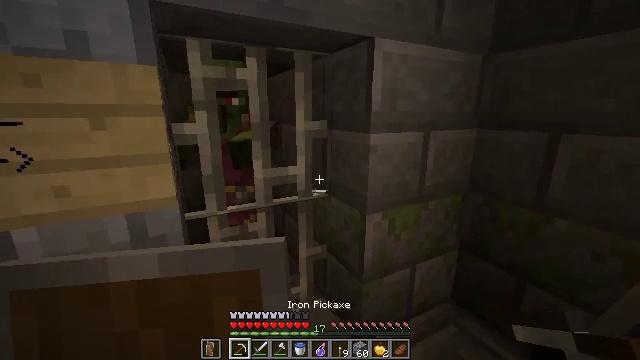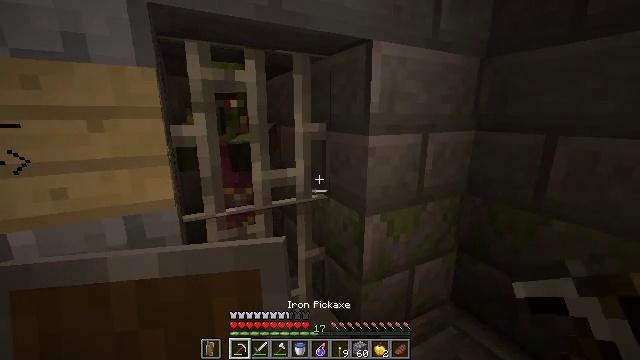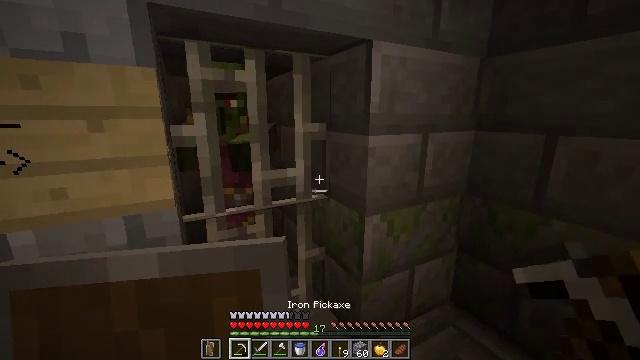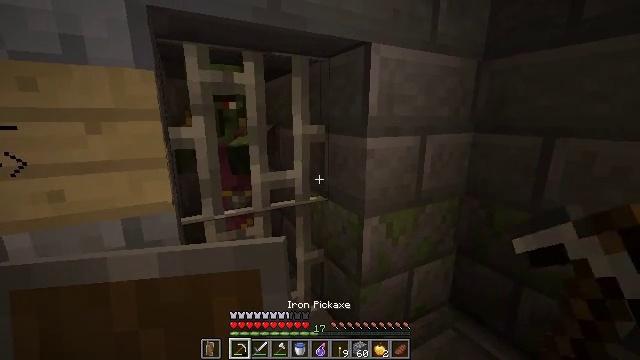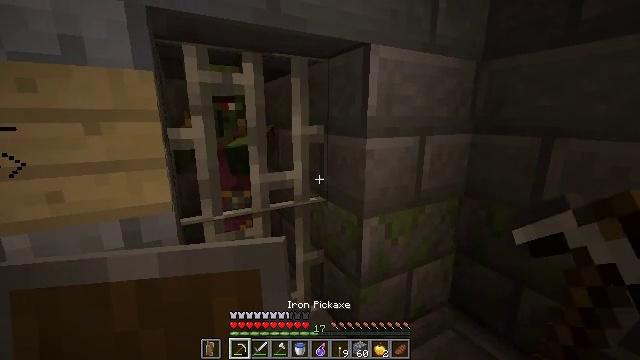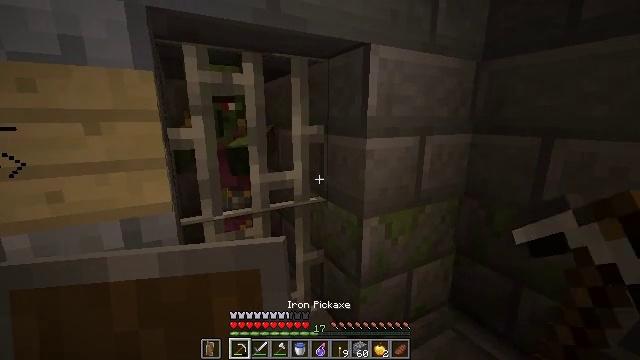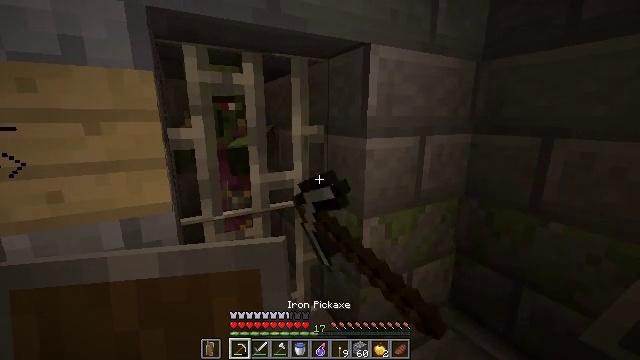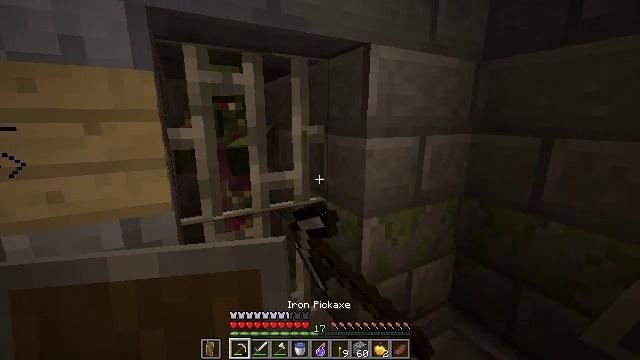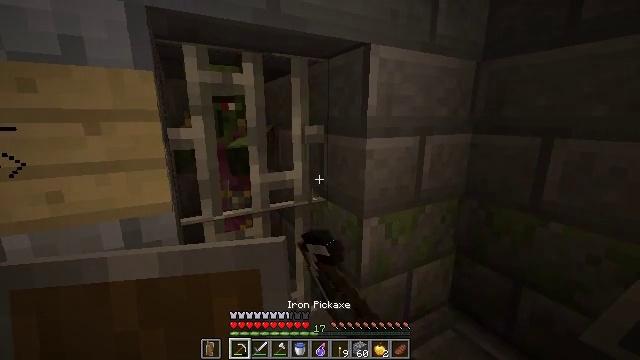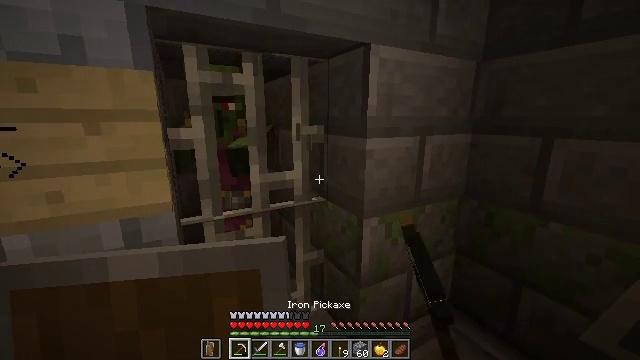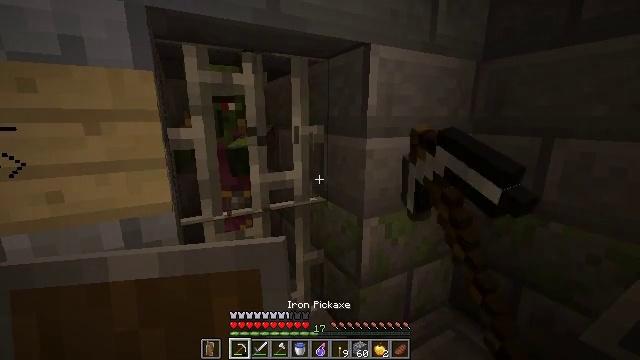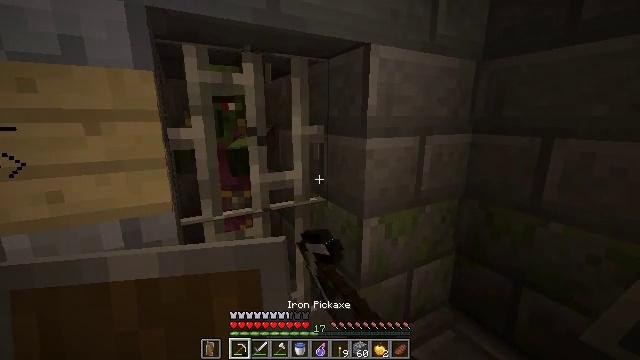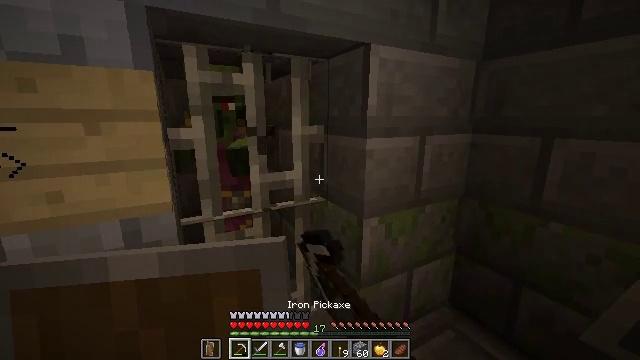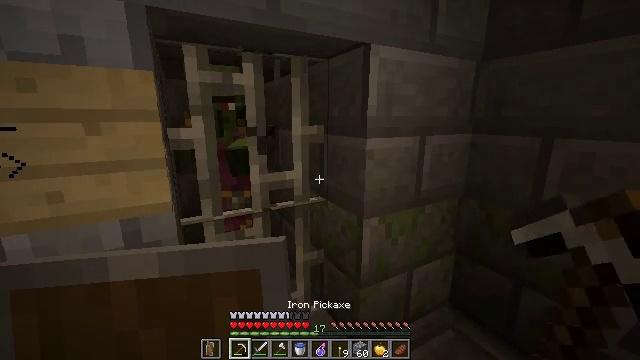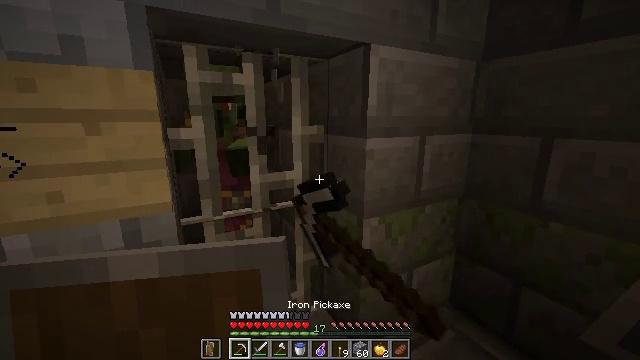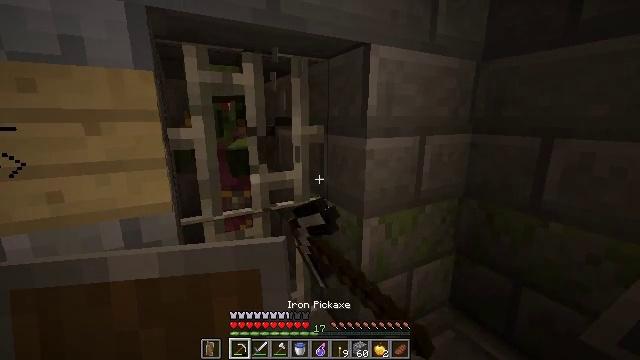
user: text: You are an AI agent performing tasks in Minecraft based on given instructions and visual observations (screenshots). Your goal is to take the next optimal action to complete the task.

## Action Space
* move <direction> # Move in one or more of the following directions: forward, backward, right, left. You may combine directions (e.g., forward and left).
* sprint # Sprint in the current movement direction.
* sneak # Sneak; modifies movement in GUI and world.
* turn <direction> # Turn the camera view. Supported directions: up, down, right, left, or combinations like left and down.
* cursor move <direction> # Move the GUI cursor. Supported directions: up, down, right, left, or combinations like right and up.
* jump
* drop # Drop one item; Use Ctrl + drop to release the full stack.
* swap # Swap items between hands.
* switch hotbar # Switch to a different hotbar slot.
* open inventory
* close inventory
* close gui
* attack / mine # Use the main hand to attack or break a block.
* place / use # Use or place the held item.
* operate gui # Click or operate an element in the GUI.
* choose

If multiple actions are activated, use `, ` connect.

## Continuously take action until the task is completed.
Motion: motion action
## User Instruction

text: Mine the iron bars from a structure.
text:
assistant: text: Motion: no_op
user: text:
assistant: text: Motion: no_op
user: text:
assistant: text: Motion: no_op
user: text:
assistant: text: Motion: no_op
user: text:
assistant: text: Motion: attack / mine
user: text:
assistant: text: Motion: attack / mine
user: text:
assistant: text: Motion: attack / mine
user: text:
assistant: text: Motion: attack / mine
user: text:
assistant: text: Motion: attack / mine
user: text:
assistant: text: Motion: attack / mine
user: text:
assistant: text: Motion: attack / mine
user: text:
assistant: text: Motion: attack / mine
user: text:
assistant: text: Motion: attack / mine
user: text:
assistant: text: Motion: attack / mine
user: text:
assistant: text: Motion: attack / mine
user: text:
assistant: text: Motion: attack / mine
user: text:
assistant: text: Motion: attack / mine
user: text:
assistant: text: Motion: attack / mine
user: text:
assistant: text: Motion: attack / mine
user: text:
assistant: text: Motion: attack / mine
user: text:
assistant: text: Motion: attack / mine
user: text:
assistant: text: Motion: attack / mine
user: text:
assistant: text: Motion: attack / mine
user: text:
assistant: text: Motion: attack / mine
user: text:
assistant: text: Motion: attack / mine
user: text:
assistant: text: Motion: attack / mine
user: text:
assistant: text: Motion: attack / mine
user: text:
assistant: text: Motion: attack / mine
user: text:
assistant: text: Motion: attack / mine
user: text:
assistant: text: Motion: attack / mine